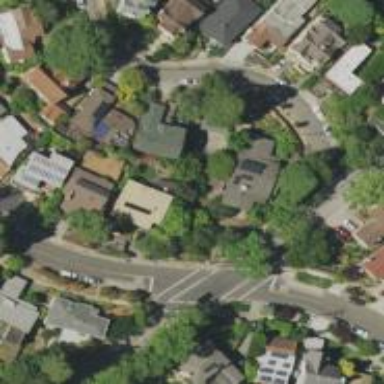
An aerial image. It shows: Charming neighbourhood.